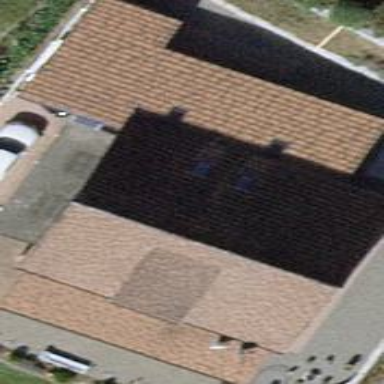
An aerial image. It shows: Detached building with gabled roof.